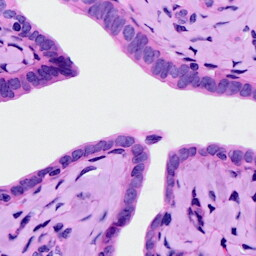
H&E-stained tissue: Ovarian